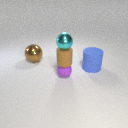
small brown rubber cylinder above small purple rubber sphere